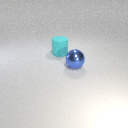
large cyan rubber cylinder to the left of large blue metal sphere